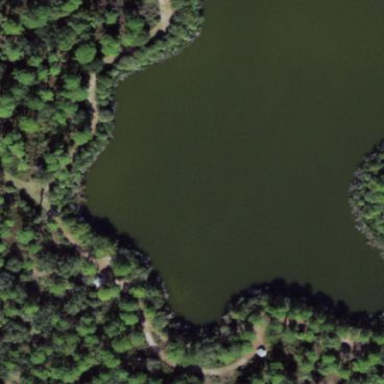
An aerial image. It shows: Pond with natural water.